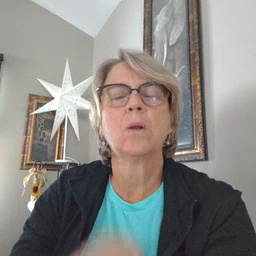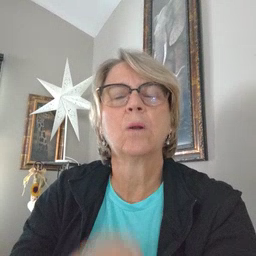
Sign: chin